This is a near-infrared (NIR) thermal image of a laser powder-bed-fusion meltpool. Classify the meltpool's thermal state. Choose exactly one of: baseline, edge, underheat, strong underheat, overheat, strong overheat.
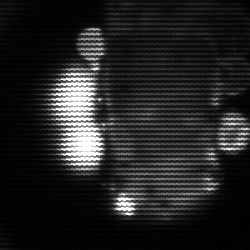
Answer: strong underheat